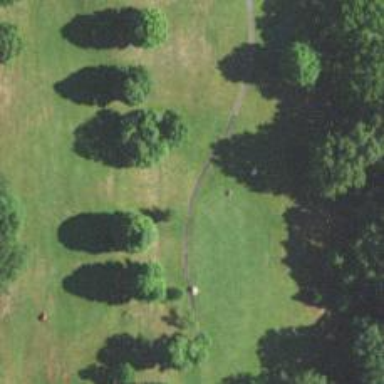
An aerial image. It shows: Path for golf carts.